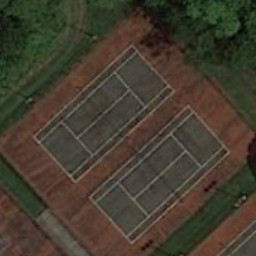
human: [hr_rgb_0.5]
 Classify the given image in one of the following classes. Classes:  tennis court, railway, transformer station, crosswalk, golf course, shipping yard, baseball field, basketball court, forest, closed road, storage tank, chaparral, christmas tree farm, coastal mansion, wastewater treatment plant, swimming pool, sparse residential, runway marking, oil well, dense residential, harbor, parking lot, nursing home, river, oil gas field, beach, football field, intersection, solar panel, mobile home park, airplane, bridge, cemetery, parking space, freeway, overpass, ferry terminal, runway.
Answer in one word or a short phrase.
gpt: tennis court